一年级 · 计数
下面是淘气 2021 年 2 月份每日心情记录表。(共 13 分)

| 1 | 2 | 3 | 4 | 5 | 6 | 7 |
| :---: | :---: | :---: | :---: | :---: | :---: | :---: |
| $\hat{\theta}$ | (^) | $\because$ | (8) | $(01)$ | (T01) | $=\approx$ |
| 8 | 9 | 10 | 11 | 12 | 13 | 14 |
| $==$ | (A) | $=$ |  | $=$ | $=$ | $\hat{A}$ |
| 15 | 16 | 17 | 18 | 19 | 20 | 21 |
|  | ( |  | ( $\hat{1}$ | $\because=$ | $=$ | $-=$ |
| 22 | 23 | 24 | 25 | 26 | 27 | 28 |

（1） 表示戴口罩出游, 那么淘气 2 月出游了（）天。（1 分）

（2）（填写序号）淘气２月份的心情记录最多是（）），最少的是（）），心情是（））和

$(\quad)$ 的天数一样多。(4 分)

(3) 淘气气的天数比 少多少天？（4 分）

(4) 淘气 的天数比-多多少天? (4 分)

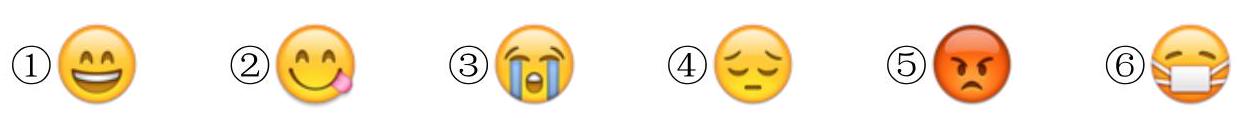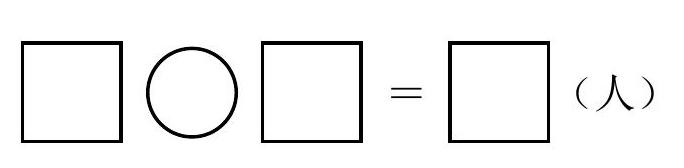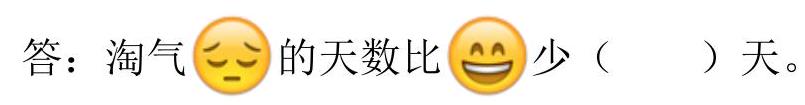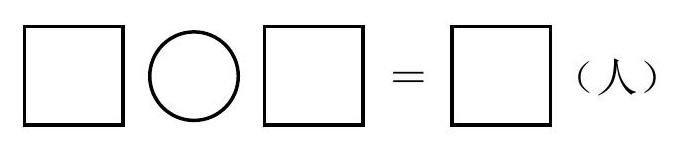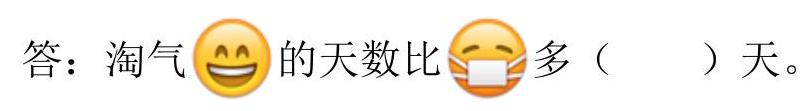
答案: 详解( $\quad 7$

(2) (1)

(5)

(2)

(4)

(3) $12-3=9$ (天)

答: 淘气こ的天数比 少 9 天。

(4) $12-7=5$ (天)

答：淘气 的天数比 5 天。